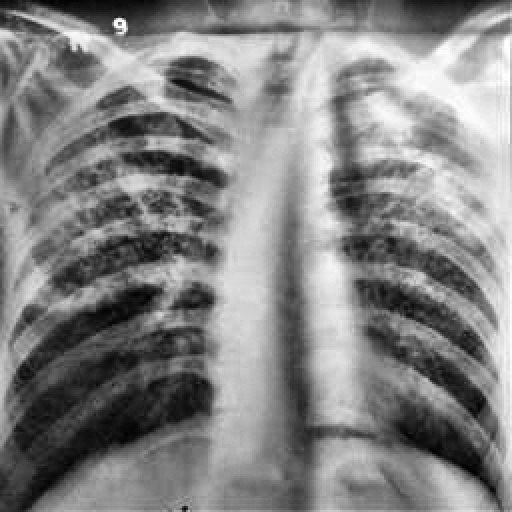
Finding: TUBERCULOSIS